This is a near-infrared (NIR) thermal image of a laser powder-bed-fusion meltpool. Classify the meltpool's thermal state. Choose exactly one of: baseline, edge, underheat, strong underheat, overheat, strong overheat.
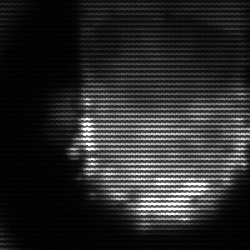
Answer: baseline